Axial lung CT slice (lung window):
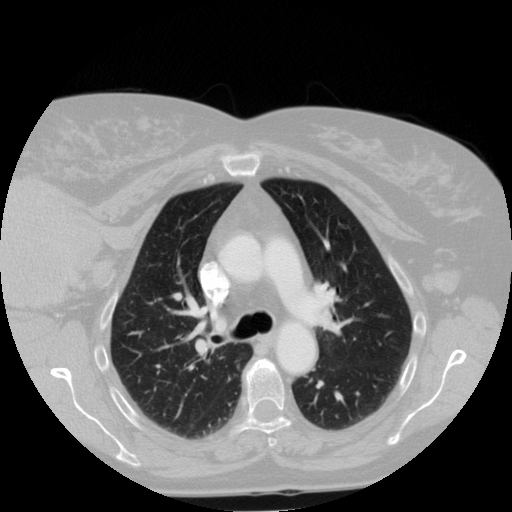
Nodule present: no